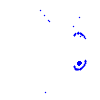
Particle: pion